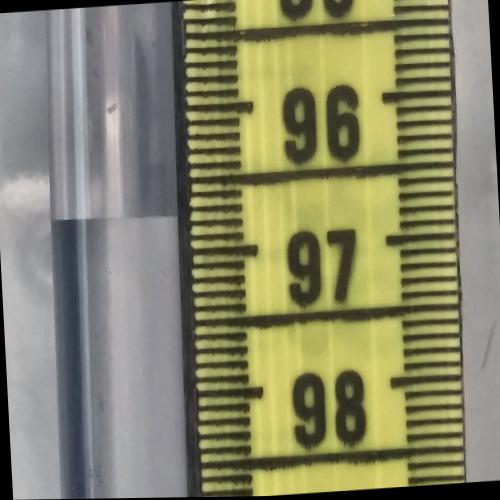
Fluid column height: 96.7 cm